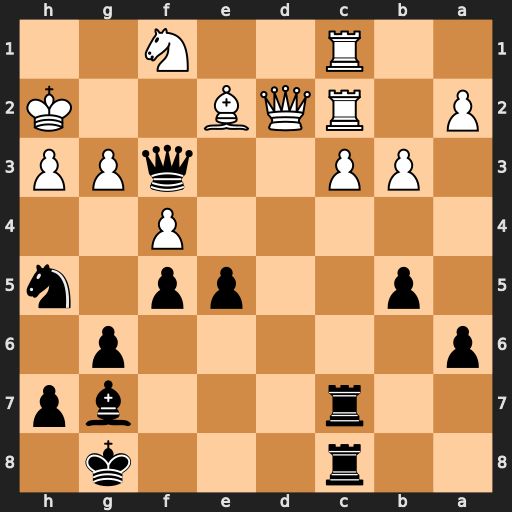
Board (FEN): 2r3k1/2r3bp/p5p1/1p2pp1n/5P2/1PP2qPP/P1RQB2K/2R2N2
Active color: b
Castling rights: -
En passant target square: -
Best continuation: Qf2+ Kh1 Nxg3+ Nxg3 Qxg3